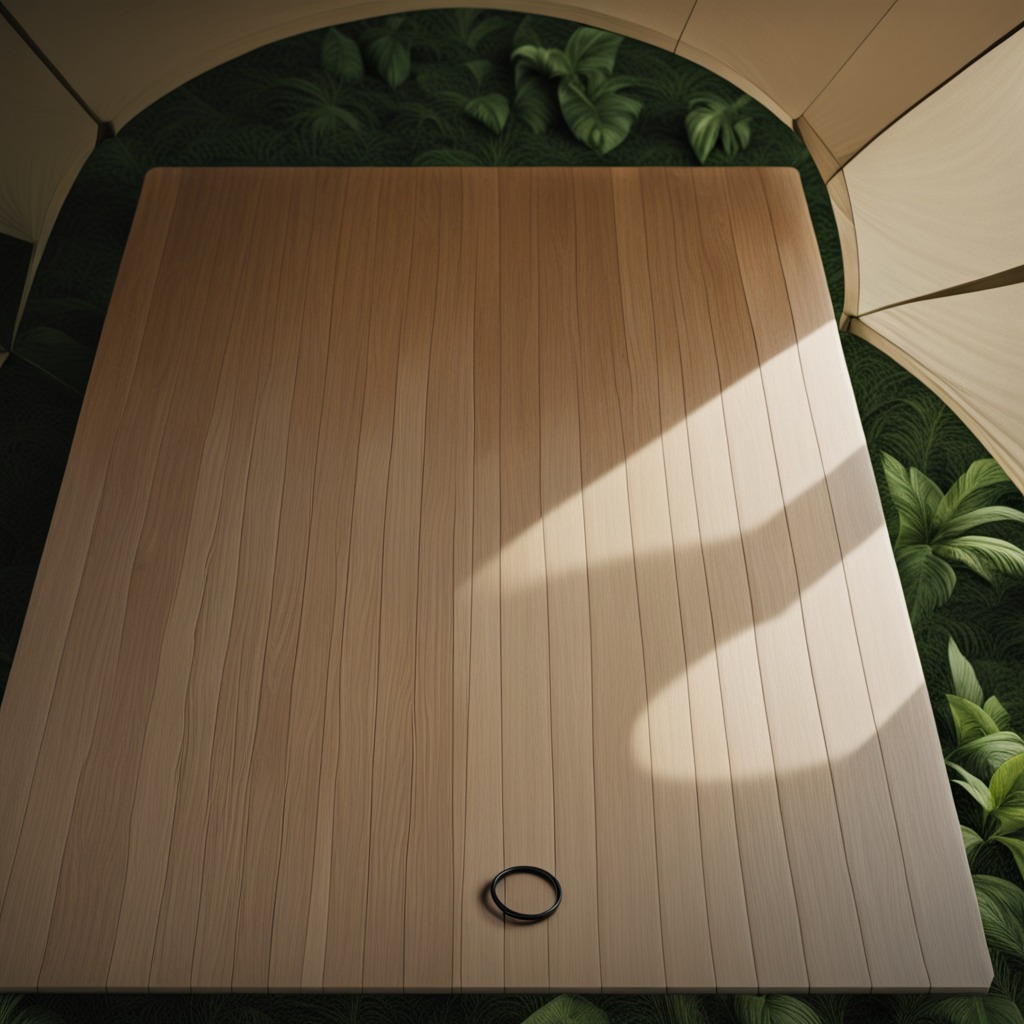
A rubber O-ring is lying on the wooden table inside a jungle field workshop tent humid ambient light worn but.